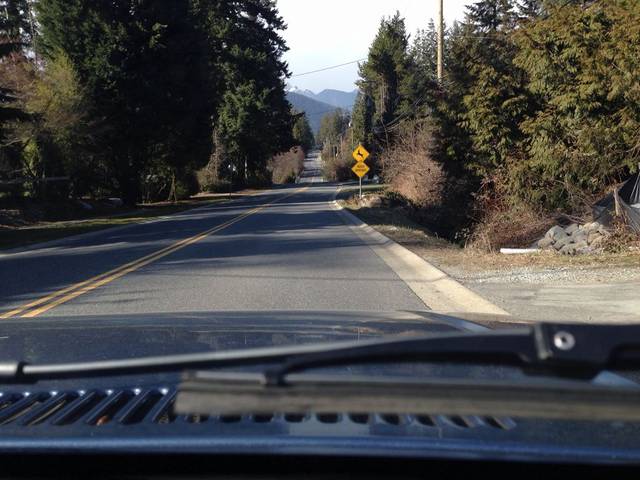
Region: Canada
Coordinates: 49.307, -122.841